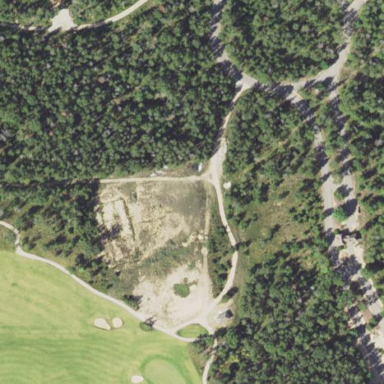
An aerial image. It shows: Golf bunker filled with natural sand.